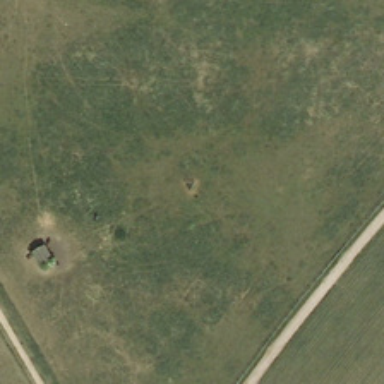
A small road is next to a large piece of green meadow .